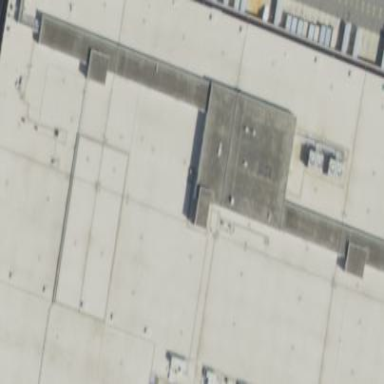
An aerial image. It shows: Post depot building.